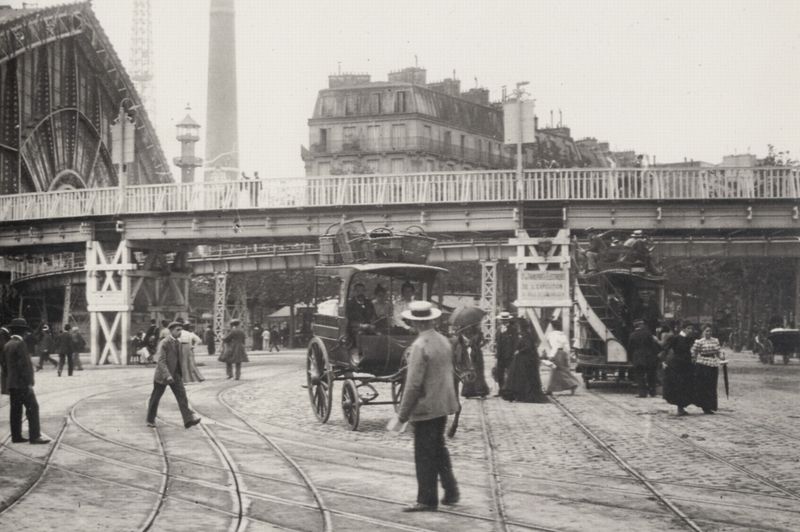
Titel: Die Elektrobahn umfuhr in etwa 20 Minuten das ganze Ausstellungsgelände
Künstler: Francois Emile Zola
Schlagwörter: himmel, mann, schatten, weiß, frauen, menschen, stadt, bewegung, damen, frau, fussgänger, glas, grau, hut, hüte, kariert, lampe, lampen, laterne, licht, männer, paris, schwarz, strasse, strassenszene, szene, gebäude, haus, regenschirm, schirm, rock, anzug, architektur, häuser, brücke, gehen, gewänder, kamin, kamine, pferd, räder, schornstein, turm, fassade, fassaden, passanten, pflaster, röcke, gepäck, körbe, transport, zug, dächer, nebel, tag, weis, einspänner, kutsche, platz, schlot, speichen, auto, rad, wagen, treppe, tafel, strohhut, korb, geländer, anfang 1900, halle, foto, fotografie, photographie, eingang, eisen, schild, berlin, gerüst, türme, übergang, schwarz weiß, bahnhof, photo, fahren, industrialisierung, bahn, eisenbahn, verkehr, anzu, etagen, geschosse, bahngleis, gleis, gleise, schienen, kaiserreich, stahl, stockwerke, träger, nabe, aufnahme, automobil, eilen, mietshaus, ville, wohnungen, lange kleider, straßenbahn, tram, vorplatz, bahngleise, schrifttafel, cht, großstadt, paltz, pont, überqueren, hommes, rue, blanc-noir, gitterträger, obelisc, transportieren, pfert, arbeitswelt, miete, hochbahn, batiments, 19. jahrhundert, 1900, citoyen, eisenbahen, starssenszene, cariolles